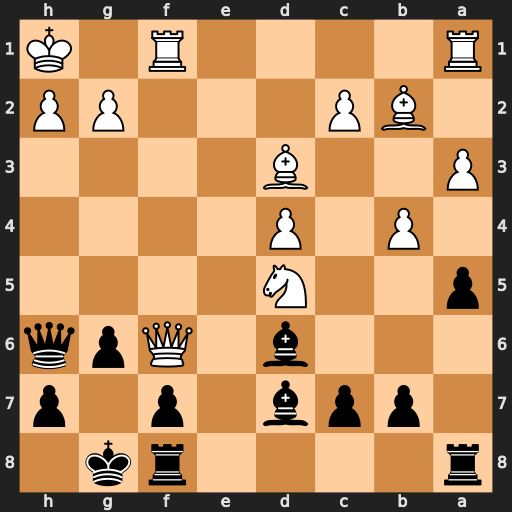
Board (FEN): r4rk1/1ppb1p1p/3b1Qpq/p2N4/1P1P4/P2B4/1BP3PP/R4R1K
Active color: b
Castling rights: -
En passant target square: -
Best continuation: Qxh2#